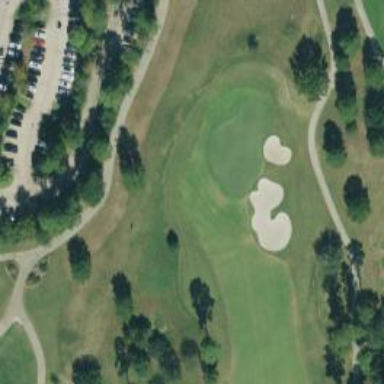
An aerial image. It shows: Golf hole.